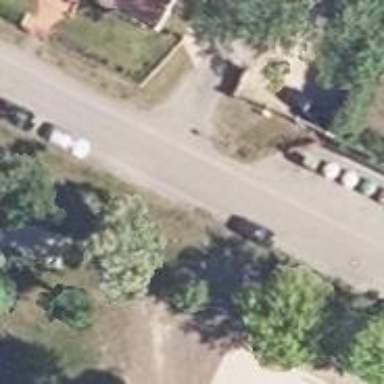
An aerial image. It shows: Residential road.